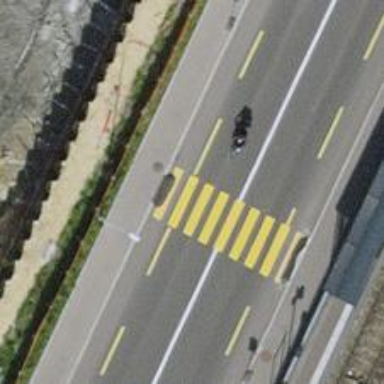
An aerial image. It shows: Uncontrolled zebra crossing with zebra markings.